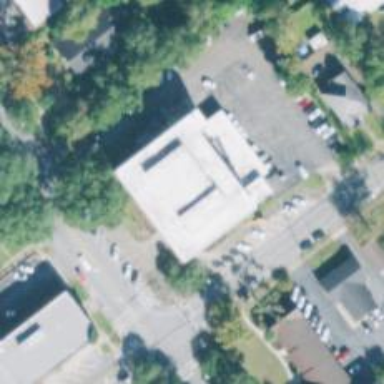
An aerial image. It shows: Post office.